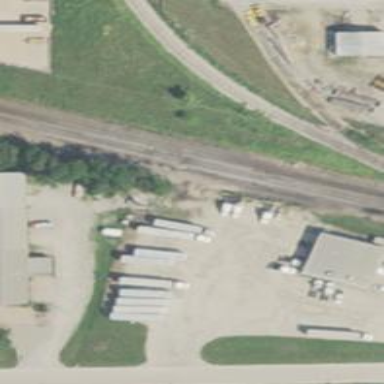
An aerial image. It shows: Railway crossover.